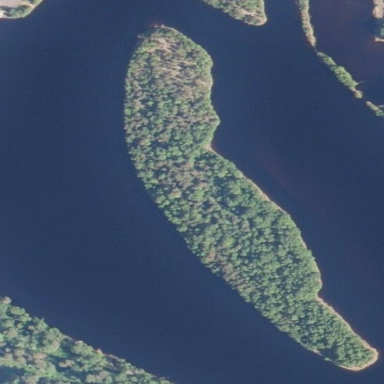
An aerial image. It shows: Islet covered with woodland.